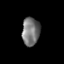
Tissue: skin
Cell type: Epithelial cells
Senescence score: 0.2857
Nuclear area (px): 490
Mean DAPI intensity: 117.833